Question: I am using the following script to process a form that updates a message on my website, the problem I am having is that it is clearing the row instead of updating it for some reason. I have copied the query from Phpmyadmin so I know its correct, and I have also tried echoing the posted values and they all echo out just fine too, but for some unknown reason when I click submit in the form it just wipes the contents of the record instead of updating it.
'''
<?php
include("connectmysqli.php");
if (isset($_POST['OnOff'])) {$OnOff = $_POST['OnOff'];}else {$OnOff = '';}
if (isset($_POST['title'])) {$title = $_POST['title'];}else {$title = '';}
if (isset($_POST['message'])) {$message = $_POST['message'];}else {$message = '';}
$stmt = $db->prepare("UPDATE 'itsnb_chronoforms_data_urgentform' SET 'title' = '$title','message' = '$message','OnOff' = '$OnOff' WHERE 'cf_id' =1;");
if (!$stmt) trigger_error($db->error);
$stmt->execute();
echo 'Message Updated !';
echo '<p><a href="index.php?&key='.$key.'">Back To Main Menu</a></p>';
?>
'''
This is the table :

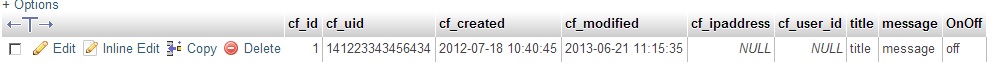
Answer: did you echo the generated query?
there are exactly to ways I see this can happen:
1. your form input names do not match the post keys you check in the three if statements
2. you're not sending the form with method="post"
also you should only execute the update query if all three post fields are set and valid. like title and message must not be blank/empty and that onOff variable should eighter contain "on" or "off". otherwise echo an errormessage so the user knows what's wrong with his input.